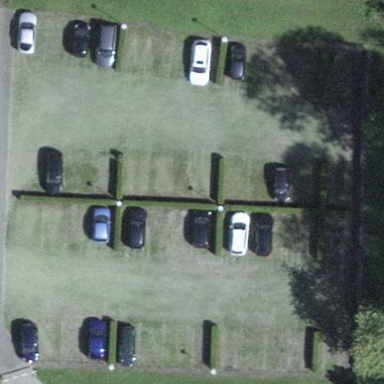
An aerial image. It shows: Parking area with surface.